Question: I am building a very simple looking calculator and I can't figure out where the padding around these buttons is coming from. Here's how I am building the flow pane:
'''
private FlowPane addFlowPaneRightSide() {
FlowPane flow = new FlowPane();
//flow.setPadding(new Insets(0, 0, 0, 0));
flow.setVgap(0);
flow.setHgap(0);
flow.setPrefWrapLength(WIDTH_OF_CENTER / 3); // width of function buttons
flow.setStyle("-fx-background-color: 978c87;");
// setup arrays to hold the buttons and images for the right column
Button operatorButtons[] = new Button[NUM_OP_BUTTONS];
ImageView operatorImages[] = new ImageView[NUM_OP_BUTTONS];
for (int i=0; i < NUM_OP_BUTTONS; i++) {
operatorImages[i] = new ImageView(
new Image(Calculator.class.getResourceAsStream(
"images/orange-"+(i)+".png")));
operatorButtons[i] = new Button();
operatorButtons[i].setGraphic(operatorImages[i]);
operatorButtons[i].setId("orange-"+(i));
flow.getChildren().add(operatorButtons[i]);
}
return flow;
}
'''
When I was just putting the images in the flow pane it worked fine but as soon as I began creating buttons in the loop it gave me this:

My CSS:
'''
/*
Document : stylesheet.css
for Calculator project in JavaFX
*/
.root{
-fx-font-size: 14pt;
-fx-font-family: "Tahoma";
}
.button{
-fx-text-fill: #006464;
-fx-skin: "com.sun.javafx.scene.control.skin.ButtonSkin";
/*-fx-background-color: -fx-shadow-highlight-color, -fx-outer-border, -fx-inner-border, -fx-body-color;*/
-fx-background-color: transparent;
-fx-background-insets: 0 0 0 0, 0, 0, 0;
-fx-background-radius: 0 0 0 0, 0, 0, 0;
-fx-border-width: 0 0 0 0, 0, 0, 0;
}
.button:focused {
-fx-color: -fx-focused-base;
/*-fx-background-color: -fx-focus-color, -fx-outer-border, -fx-inner-border, -fx-body-color;*/
-fx-background-color: transparent;
-fx-background-insets: 0 0 0 0, 0, 0, 0;
-fx-background-radius: 0 0 0 0, 0, 0, 0;
-fx-border-width: 0 0 0 0, 0, 0, 0;
}
'''
And finally the entire program:
'''
package calculator;
import javafx.application.Application;
import javafx.event.ActionEvent;
import javafx.event.EventHandler;
import javafx.scene.Scene;
import javafx.scene.control.Button;
import javafx.stage.Stage;
import javafx.geometry.Insets;
import javafx.geometry.Pos;
import javafx.geometry.VPos;
import javafx.scene.Scene;
import javafx.scene.image.Image;
import javafx.scene.image.ImageView;
import javafx.scene.layout.BorderPane;
import javafx.scene.layout.FlowPane;
import javafx.scene.layout.HBox;
import javafx.scene.layout.Priority;
import javafx.scene.shape.Rectangle;
import javafx.scene.text.Font;
import javafx.scene.text.FontWeight;
import javafx.scene.text.Text;
/**
*
* @author Jim Lohse
*/
public class Calculator extends Application {
public final int CALC_WIDTH = 500;
public final int CALC_HEIGHT = 642;
public final int NUM_BUTTONS = 15;
public final int NUM_OP_BUTTONS = 5;
public final int WIDTH_OF_CENTER = 354;
/**
* @param args the command line arguments
*/
public static void main(String[] args) {
launch(args);
}
@Override
public void start(Stage stage) {
// Use a border pane as the root for scene
BorderPane border = new BorderPane();
HBox hbox = addHBox();
border.setTop(hbox);
border.setRight(addFlowPaneRightSide());
border.setCenter(addFlowPaneCenter());
Scene scene = new Scene(border, CALC_WIDTH, CALC_HEIGHT);
scene.getStylesheets().add("calculator/stylesheet.css");
stage.setScene(scene);
stage.setTitle("Calculator");
stage.setResizable(false);
stage.show();
}
/*
* Creates an HBox with two buttons for the top region
*/
private HBox addHBox() {
HBox hbox = new HBox();
hbox.setPadding(new Insets(15, 12, 15, 12));
hbox.setSpacing(10); // Gap between nodes
hbox.setStyle("-fx-background-color: #336699;");
Button buttonCurrent = new Button("Current");
buttonCurrent.setPrefSize(100, 20);
Button buttonProjected = new Button("Projected");
buttonProjected.setPrefSize(100, 20);
hbox.getChildren().addAll(buttonCurrent, buttonProjected);
return hbox;
}
/*
* Creates a horizontal flow pane with the orange operations buttons
*/
private FlowPane addFlowPaneRightSide() {
FlowPane flow = new FlowPane();
//flow.setPadding(new Insets(0, 0, 0, 0));
flow.setVgap(0);
flow.setHgap(0);
flow.setPrefWrapLength(WIDTH_OF_CENTER / 3); // width of function buttons
// setup arrays to hold the buttons and images for the right column
Button operatorButtons[] = new Button[NUM_OP_BUTTONS];
ImageView operatorImages[] = new ImageView[NUM_OP_BUTTONS];
for (int i=0; i < NUM_OP_BUTTONS; i++) {
operatorImages[i] = new ImageView(
new Image(Calculator.class.getResourceAsStream(
"images/orange-"+(i)+".png")));
operatorButtons[i] = new Button();
operatorButtons[i].setGraphic(operatorImages[i]);
operatorButtons[i].setId("orange-"+(i));
flow.getChildren().add(operatorButtons[i]);
}
return flow;
}
/*
* Creates a horizontal flow pane with the orange operations buttons
*/
private FlowPane addFlowPaneCenter() {
FlowPane flow = new FlowPane();
//flow.setPadding(new Insets(0, 0, 0, 0));
flow.setVgap(0);
flow.setHgap(0);
flow.setPrefWrapLength(WIDTH_OF_CENTER); // width of function buttons
Button centerButtons[] = new Button[NUM_BUTTONS];
ImageView centerImages[] = new ImageView[NUM_BUTTONS];
for (int i=0; i < NUM_BUTTONS; i++) {
centerImages[i] = new ImageView(
new Image(Calculator.class.getResourceAsStream(
"images/button-"+(i)+".png")));
centerButtons[i] = new Button();
centerButtons[i].setGraphic(centerImages[i]);
centerButtons[i].setId("button-"+(i));
flow.getChildren().add(centerButtons[i]);
}
return flow;
}
}
'''
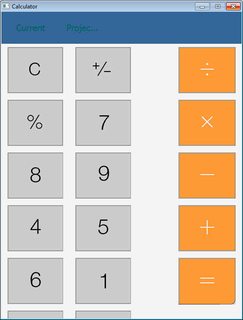
Answer: I don't have a copy of the image you are using, so I can't see what it should look like. But I will try with a picture of a square.
That gets me:

Now, there is no actual padding between the buttons from what I can see as you describe. What I think you might be saying is there is some padding in the label region itself that is causing the problem for you. This is very easy to fix.

How I fixed this was by adding a line of code () to each of the buttons as they were being made.
'''
for (int i=0; i < NUM_OP_BUTTONS; i++) {
operatorImages[i] = new ImageView(
new Image(Java.class.getResourceAsStream(
"art" + File.separator + "Square.png")));
operatorButtons[i] = new Button();
operatorButtons[i].setGraphic(operatorImages[i]);
operatorButtons[i].setPadding(Insets.EMPTY);
operatorButtons[i].setId("orange-"+(i));
flow.getChildren().add(operatorButtons[i]);
}
'''
and
'''
for (int i=0; i < NUM_BUTTONS; i++) {
centerImages[i] = new ImageView(
new Image(Java.class.getResourceAsStream(
"art" + File.separator + "Square.png")));
centerButtons[i] = new Button();
centerButtons[i].setGraphic(centerImages[i]);
centerButtons[i].setPadding(Insets.EMPTY);
centerButtons[i].setId("button-"+(i));
flow.getChildren().add(centerButtons[i]);
}
'''
This should fix your little problem.
EDIT: Just thought to mention, the tiny bit of whitespace you see is part of the image itself and not padding.